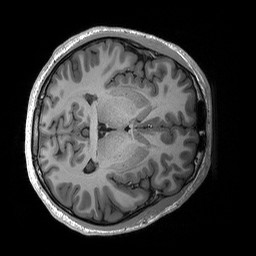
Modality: T1w
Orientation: axial
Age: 20
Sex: male
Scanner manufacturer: siemens
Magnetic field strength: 3 T
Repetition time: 2.53 s
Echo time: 0.00227 s